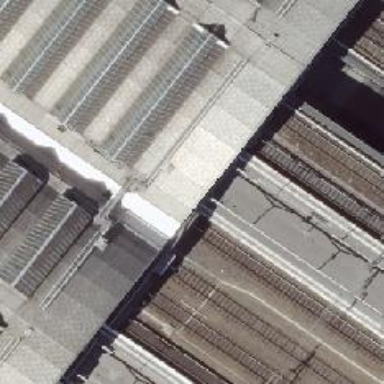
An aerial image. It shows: Railway track with electrified contact lines. This is siding track.